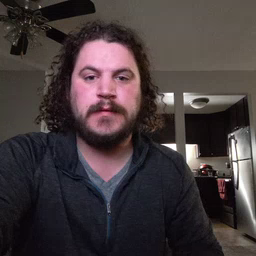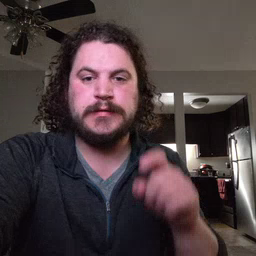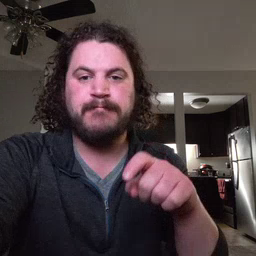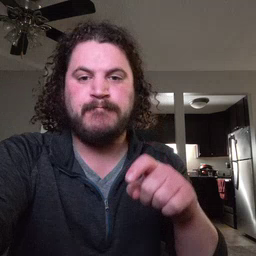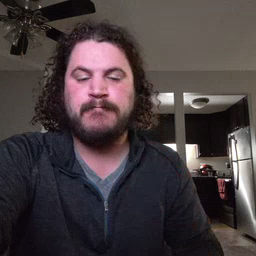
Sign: time